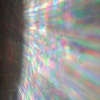
Label: sunburn